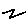
Label: zigzag